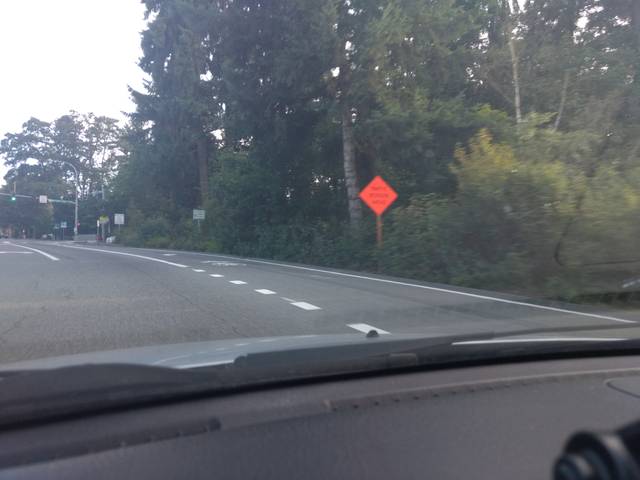
Region: United States
Coordinates: 47.696, -122.21